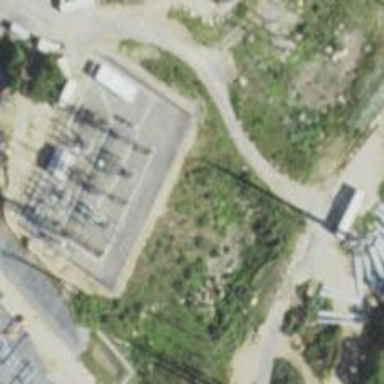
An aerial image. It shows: Switch for power supply.